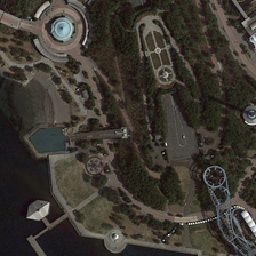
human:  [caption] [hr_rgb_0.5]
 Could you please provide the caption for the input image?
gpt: Many trees are planted in the park.

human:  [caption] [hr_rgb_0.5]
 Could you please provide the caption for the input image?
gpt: Buildings in the park

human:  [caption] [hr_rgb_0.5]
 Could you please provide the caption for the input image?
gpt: There's a circular building in the park.

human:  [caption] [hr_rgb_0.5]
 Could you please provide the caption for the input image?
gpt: Many trees are planted around the park.

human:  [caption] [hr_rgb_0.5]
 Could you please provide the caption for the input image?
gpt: There is a circular building in the park.